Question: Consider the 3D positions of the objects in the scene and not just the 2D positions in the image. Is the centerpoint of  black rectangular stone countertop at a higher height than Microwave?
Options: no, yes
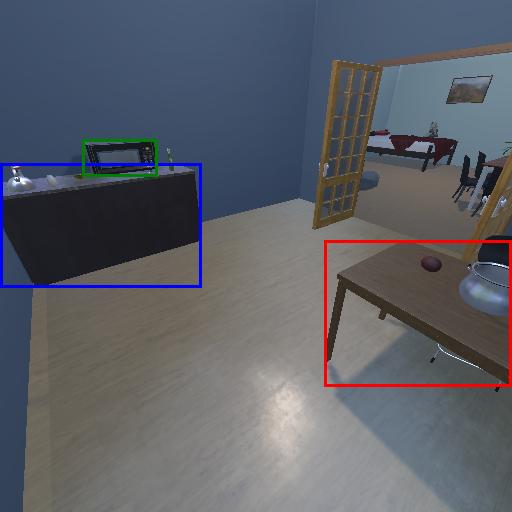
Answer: no